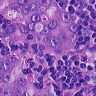
Metastatic tissue present: yes